Question: I am using entity framework 6, .Net framework 4 and code first.
I am able to get the validation errors by using 'GetValidationResult' method. But I was not able to show the validation message like the one given in the below image. How to achieve this?

'''
<Label Content="Name" />
<Grid Grid.Row="0" Grid.Column="2">
<Grid.ColumnDefinitions>
<ColumnDefinition Width="Auto" />
</Grid.ColumnDefinitions>
<TextBox x:Name="txtName"
Width="200"
Margin="8,0,0,0"
MaxLength="150"
Text="{Binding Path=dfc_Name,
ValidatesOnDataErrors=True}" />
</Grid>
<Label Grid.Row="4"
Grid.Column="0"
Content="Description" />
<TextBox x:Name="txtDescription"
Grid.Row="4"
Grid.Column="2"
Width="300"
Height="80"
Margin="8,0,0,0"
HorizontalAlignment="Left"
VerticalContentAlignment="Top"
AcceptsReturn="True"
Text="{Binding Path=dfc_Description,
ValidatesOnDataErrors=True}"
TextWrapping="WrapWithOverflow" />
</Grid>
'''
'''
private readonly Item OItem = new Item();
public ItemView()
{
InitializeComponent();
this.DataContext = OItem;
if (context.Entry(OItem).GetValidationResult().IsValid)
{
}
else
{
}
}
'''
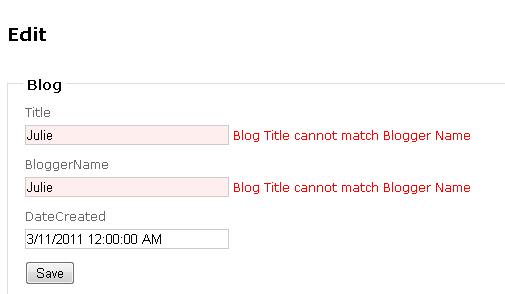
Answer: You should decorate your code first POCO classes.
This can look like:
'''
[StringLength(25, ErrorMessage = "Blogger Name must be less than 25 characters", MinimumLength = 1)]
[Required]
public string BloggerName{ get; set; }
'''
You can then get the specific errors using an extension method like this:
'''
public static List<System.ComponentModel.DataAnnotations.ValidationResult> GetModelErrors(this object entity)
{
var errorList= new List<System.ComponentModel.DataAnnotations.ValidationResult>();
System.ComponentModel.DataAnnotations.Validator.TryValidateObject(entity, new ValidationContext(entity,null,null), errorList);
return errorList.Count != 0 ? errorList: null;
}
'''
You could then use the list as a property to populate a validation template in your view. In your example this could occur on the 'Save' click event.